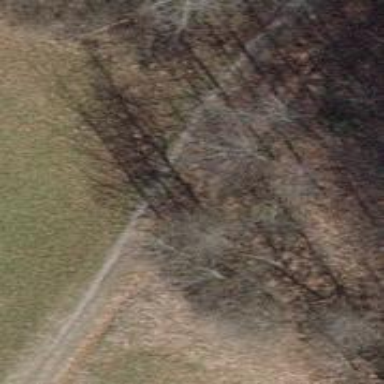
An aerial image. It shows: Gravel path with excellent trail visibility.